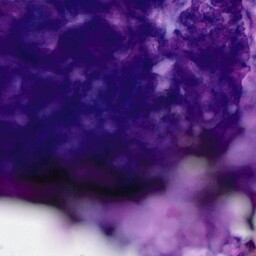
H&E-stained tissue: Breast